Question: I am writing Jasmine test that is using mocked database response from WebSQL database. In following code segment I am getting an error.
'''
function createCalculatedField(calculatedValue, objectContext) {
var computedObservable = ko.computed({
read: function () {
return ko.unwrap(ko.bindingProvider.instance.parseBindingsString("text: " + calculatedValue, objectContext).text);
},
write: function (value) {
computedObservable.notifySubscribers(value);
},
owner: objectContext
});
'''
error message I am getting is following:
'''
ReferenceError: Unable to parse bindings. Bindings value: text: ko.unwrap(PagingStartIndex) + $context().length Message: $data is not defined
'''
I have printed out function inputs, and reproduced the error into Chrome console in screenshot below.

upon inspection of knockout-3.0.0.custom.min.js parseBindingsString method on which it fails.
'''
function (b,c,d,e){try{var f=this.bindingCache,h=b+(e&&e.valueAccessors||""),g;if(!(g=f[h])){var n,k="with($context){with($data||{}){return{"+a.expressionRewriting.preProcessBindings(b,e)+"}}}";n=new Function("$context","$element",k);g=f[h]=n}return g(c,d)}catch(p){throw p.message="Unable to parse bindings.
Bindings value: "+
b+"
Message: "+p.message,p;}}
'''
I can see that '$data' is internal knockout.js parameter. This same code works just fine in production environment, so I am assuming I am not setting something somewhere, could you point me in direction on how to debug this issue, cause I am totally out of ideas at this point.
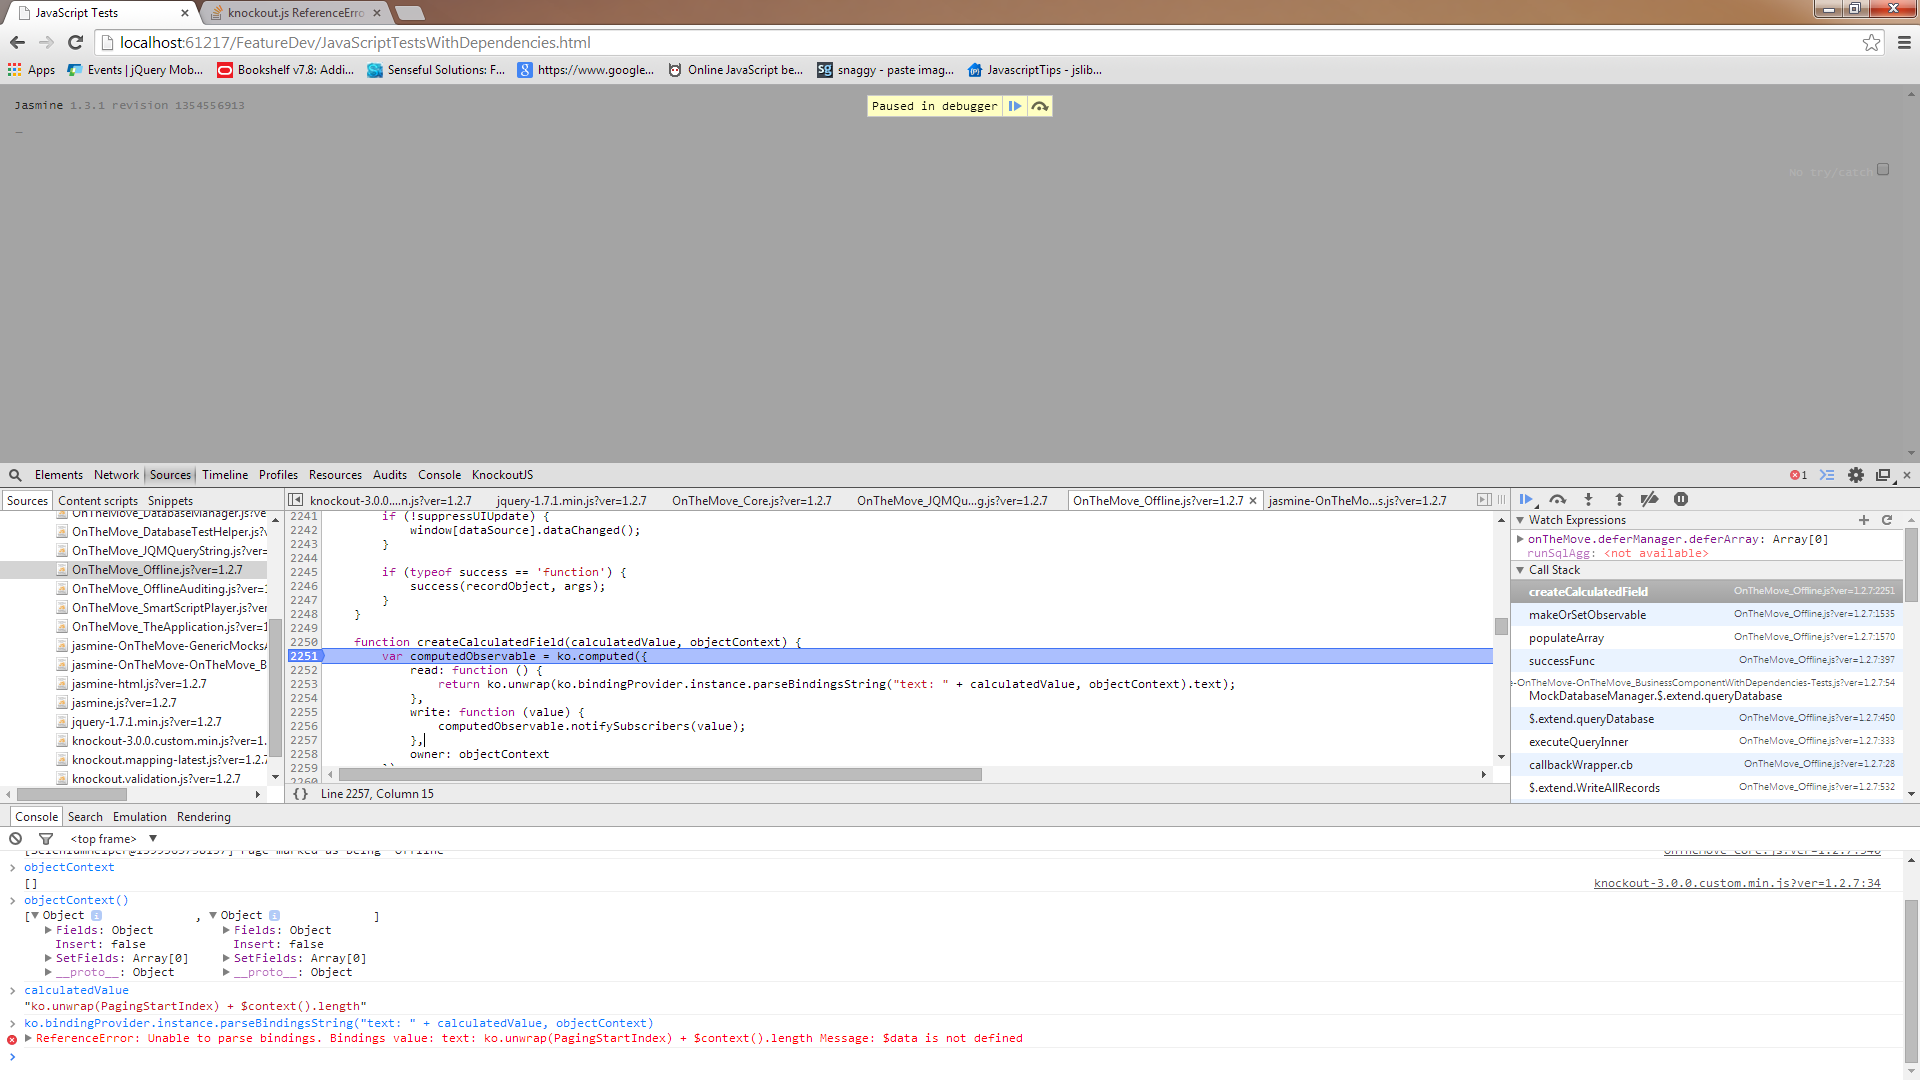
Answer: Internally, Knockout uses the following dynamic function to evaluate your expression
'''
function($context, $element) {
with($context) {
with($data||{}) {
return {text: ko.unwrap(PagingStartIndex) + $context().length};
}
}
}
'''
If you look at the object that is normally passed into the parseBindingsString by knockout it looks like...
'''
{
$data: {...},
$index: ko.observable(),
$parent: {...},
$parentContext: ko.bindingContext,
$parents: [...],
$root: {...}
}
'''
This object graph is normally created by invoking 'new ko.bindingContext(...)' or, if you are within a custom binding, 'bindingContext.createChildContext(...)'
Looking at your screenshot it looks like objectContext is an observableArray containing 2 elements and I'm also assuming you manually created the objectContext instance in your jasmine tests.
Therefore the object you are passing into the parseBindingString ( which comes into the dynamic function as $context ) does not have a $data field, that is the reason the exception is thrown.
The should have the object graph similar to the normal bindingContext object where the value of $data is your model
i.e.
'''
{
$data: ko.observableArray: ( [
{
Fields:{...},
Insert: false,
SetFields:[]
}, {
Fields:{},
Insert: false,
SetFields: []
}] ),
$index: ko.observable(),
...
}
'''
However, you will still get an error message in this instance as PagingStartIndex is missing from $data object, the same as if you got a mismatch between your binding expression and the model in your production system.